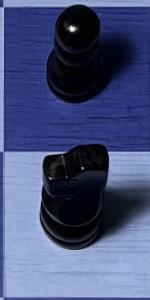
Label: Knight_Black